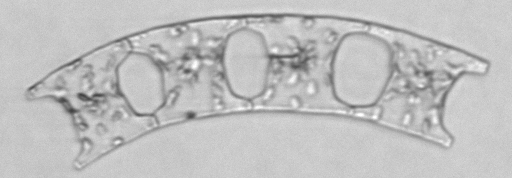
Label: Eucampia